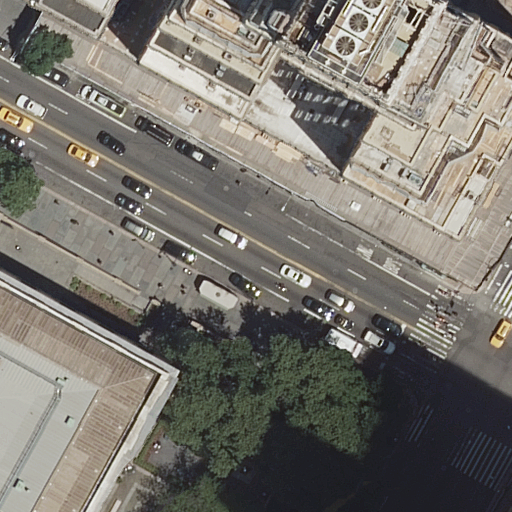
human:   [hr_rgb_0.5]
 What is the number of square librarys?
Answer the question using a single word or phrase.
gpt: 0

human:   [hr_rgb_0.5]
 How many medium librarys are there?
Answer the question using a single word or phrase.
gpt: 0

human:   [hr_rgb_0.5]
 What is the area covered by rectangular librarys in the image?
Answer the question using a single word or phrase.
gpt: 0m2

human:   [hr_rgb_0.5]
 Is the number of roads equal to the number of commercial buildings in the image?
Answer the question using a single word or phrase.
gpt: no

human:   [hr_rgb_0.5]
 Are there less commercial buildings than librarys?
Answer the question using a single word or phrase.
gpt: no

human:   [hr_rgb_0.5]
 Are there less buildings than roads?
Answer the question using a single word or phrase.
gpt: yes

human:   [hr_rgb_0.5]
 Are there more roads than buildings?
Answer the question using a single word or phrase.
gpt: yes

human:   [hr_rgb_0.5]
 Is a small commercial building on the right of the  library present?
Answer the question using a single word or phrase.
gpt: yes

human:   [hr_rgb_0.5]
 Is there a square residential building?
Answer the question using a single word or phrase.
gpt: no

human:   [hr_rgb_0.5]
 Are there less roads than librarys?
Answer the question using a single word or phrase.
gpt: no

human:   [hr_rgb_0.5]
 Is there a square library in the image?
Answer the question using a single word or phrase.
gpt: no

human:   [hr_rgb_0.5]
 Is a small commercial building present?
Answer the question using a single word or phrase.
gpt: yes

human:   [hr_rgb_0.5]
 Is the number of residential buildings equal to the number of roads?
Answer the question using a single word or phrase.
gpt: no

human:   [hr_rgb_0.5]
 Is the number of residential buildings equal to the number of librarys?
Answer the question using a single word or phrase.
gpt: yes

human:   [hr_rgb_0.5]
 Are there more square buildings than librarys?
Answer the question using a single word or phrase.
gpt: no

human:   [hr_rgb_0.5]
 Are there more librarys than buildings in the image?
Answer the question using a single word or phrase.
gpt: no

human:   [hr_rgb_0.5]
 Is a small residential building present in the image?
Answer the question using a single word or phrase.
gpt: no

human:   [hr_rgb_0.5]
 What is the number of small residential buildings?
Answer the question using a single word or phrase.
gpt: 0

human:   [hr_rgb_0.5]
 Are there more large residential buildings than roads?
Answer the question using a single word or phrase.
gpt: no

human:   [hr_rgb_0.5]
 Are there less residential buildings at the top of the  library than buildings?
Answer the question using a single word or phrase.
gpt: yes

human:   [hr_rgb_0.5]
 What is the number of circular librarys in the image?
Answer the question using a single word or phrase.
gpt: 0

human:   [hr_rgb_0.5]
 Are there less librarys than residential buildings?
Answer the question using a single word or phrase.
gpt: no

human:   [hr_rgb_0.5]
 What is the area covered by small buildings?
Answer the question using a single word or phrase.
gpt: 97m2

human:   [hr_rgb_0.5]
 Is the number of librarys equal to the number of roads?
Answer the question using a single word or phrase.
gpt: no

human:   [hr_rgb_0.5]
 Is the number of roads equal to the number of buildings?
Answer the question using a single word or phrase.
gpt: no

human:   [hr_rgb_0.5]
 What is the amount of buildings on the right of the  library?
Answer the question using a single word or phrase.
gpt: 3

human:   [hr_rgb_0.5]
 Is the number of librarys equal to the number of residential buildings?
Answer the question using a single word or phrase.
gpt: yes

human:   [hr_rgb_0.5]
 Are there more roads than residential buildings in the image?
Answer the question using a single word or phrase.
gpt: yes

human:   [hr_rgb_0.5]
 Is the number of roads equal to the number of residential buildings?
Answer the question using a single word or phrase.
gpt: no

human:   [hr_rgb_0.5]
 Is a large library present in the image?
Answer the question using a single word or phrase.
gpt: yes

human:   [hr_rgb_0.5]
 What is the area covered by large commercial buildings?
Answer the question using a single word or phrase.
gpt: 2608m2

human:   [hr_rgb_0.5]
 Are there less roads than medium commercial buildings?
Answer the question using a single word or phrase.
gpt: no

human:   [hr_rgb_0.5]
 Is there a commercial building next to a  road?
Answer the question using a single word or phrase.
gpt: yes

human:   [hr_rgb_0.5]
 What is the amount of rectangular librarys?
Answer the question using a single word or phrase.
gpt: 0

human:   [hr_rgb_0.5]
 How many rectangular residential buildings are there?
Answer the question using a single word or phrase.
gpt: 1

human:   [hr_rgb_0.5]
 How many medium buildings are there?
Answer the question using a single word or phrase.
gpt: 0